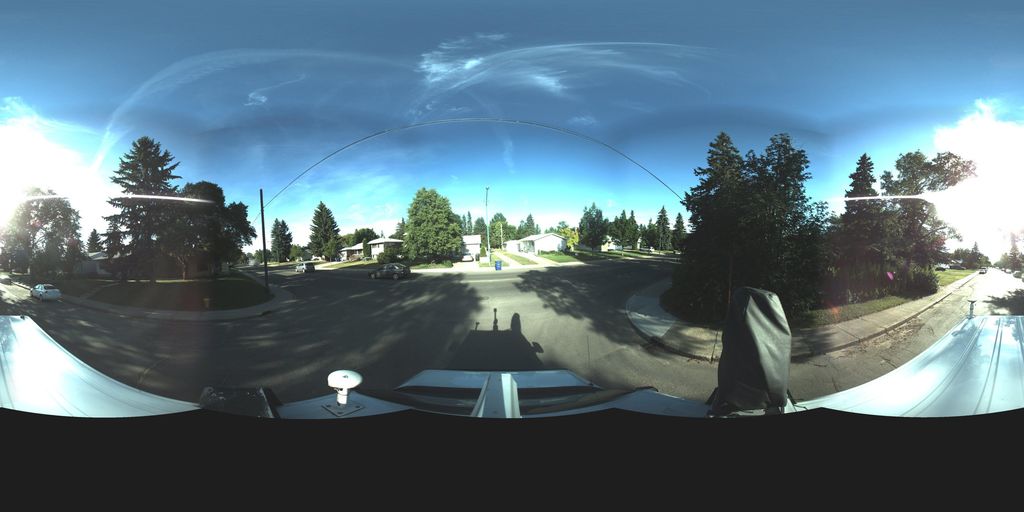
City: saskatoon